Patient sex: M
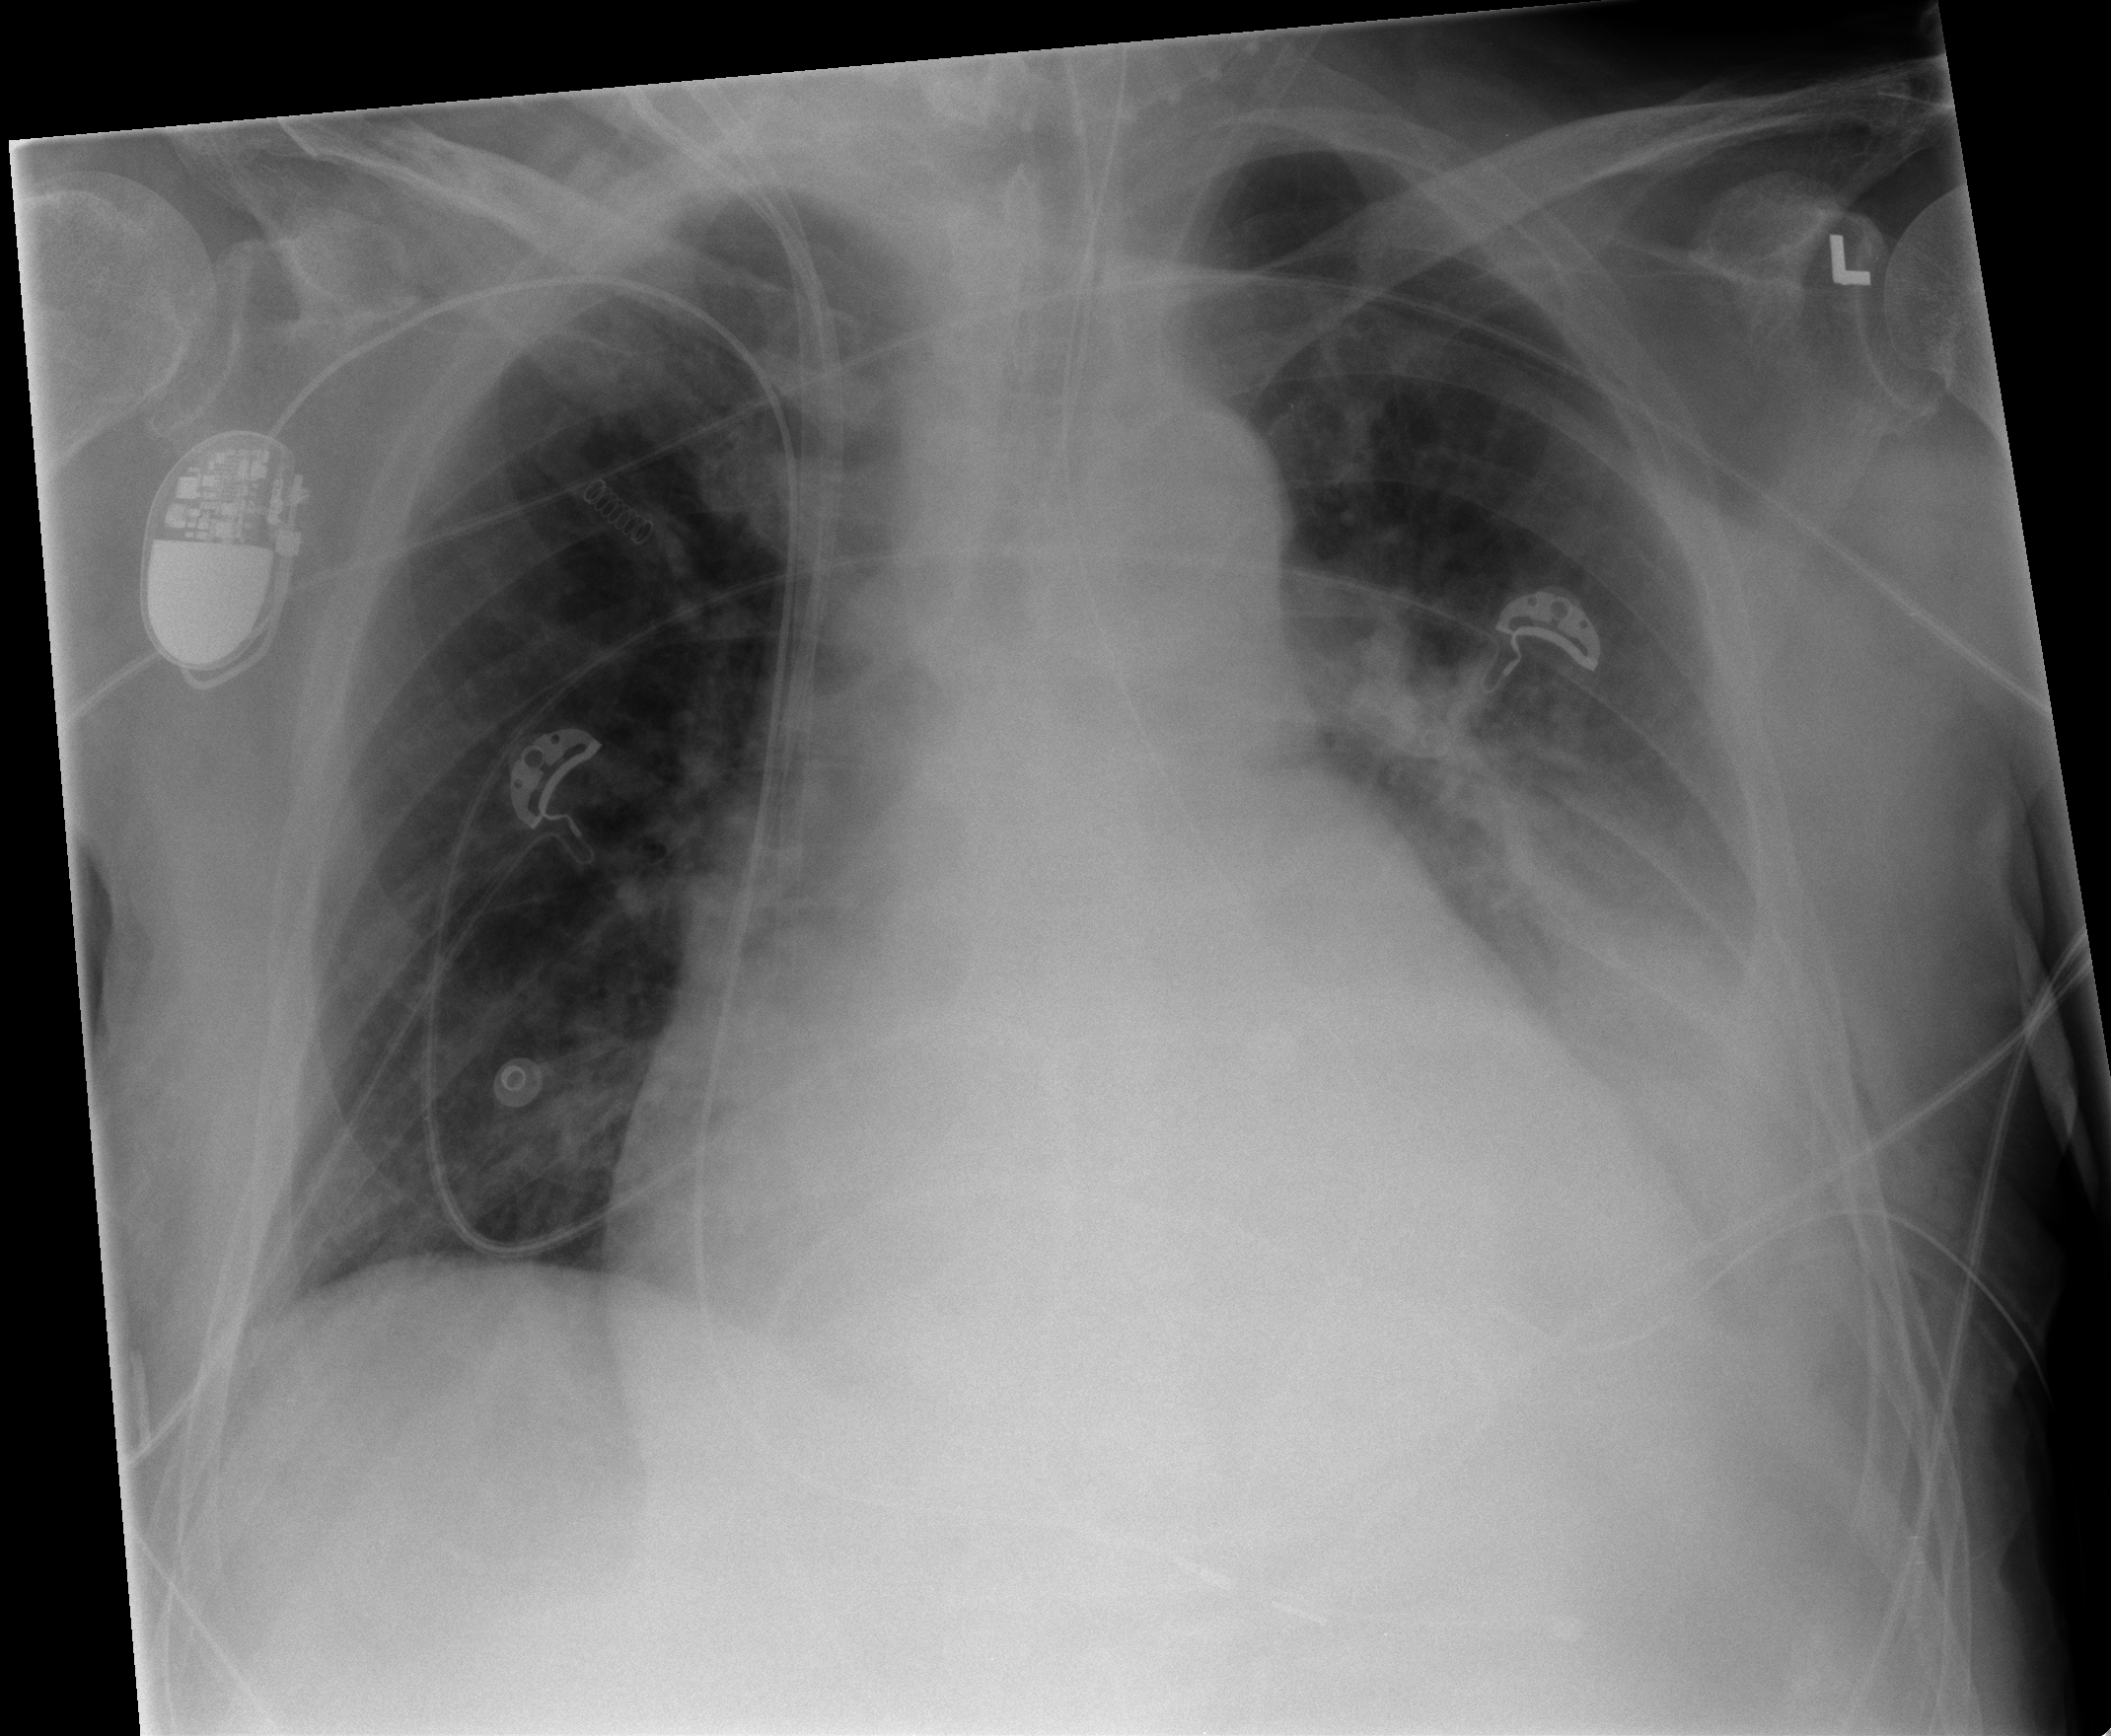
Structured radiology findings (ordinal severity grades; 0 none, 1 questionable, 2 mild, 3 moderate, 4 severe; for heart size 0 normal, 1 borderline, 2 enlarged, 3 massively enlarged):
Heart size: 3
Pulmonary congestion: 0
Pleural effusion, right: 0
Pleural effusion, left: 3
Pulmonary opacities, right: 0
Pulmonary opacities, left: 1
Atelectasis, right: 0
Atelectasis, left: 2